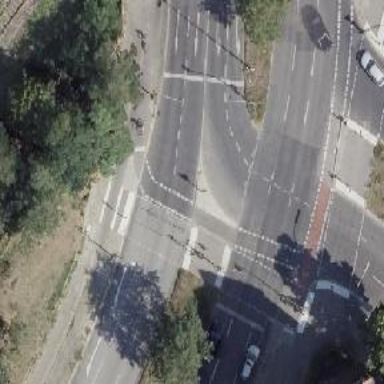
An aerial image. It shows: Road crossing with traffic signals.